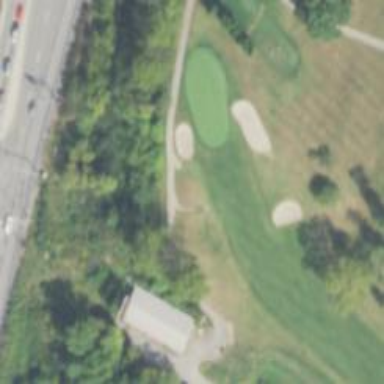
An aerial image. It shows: Pathway for golfing.